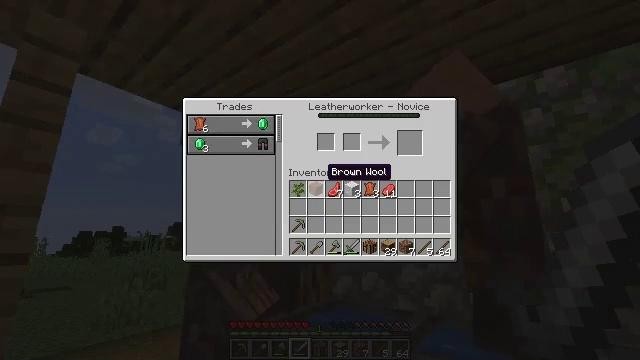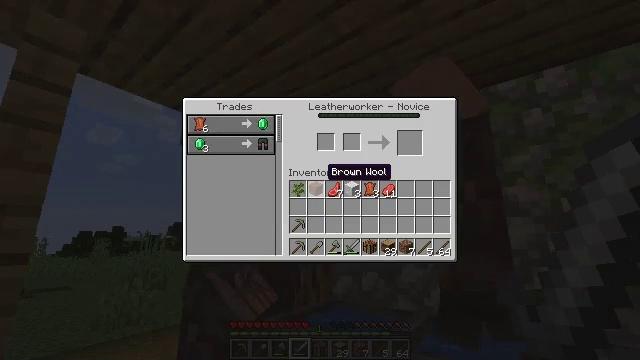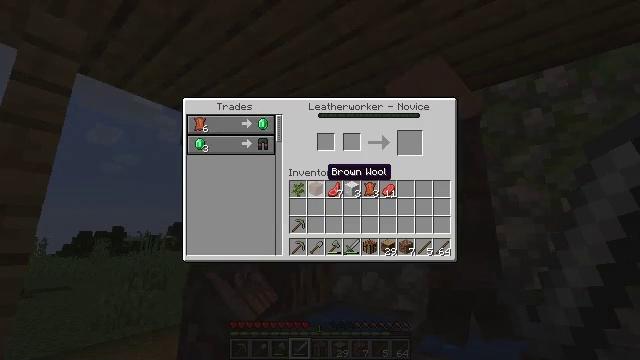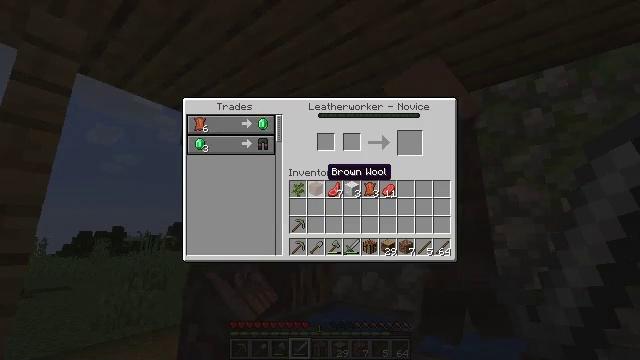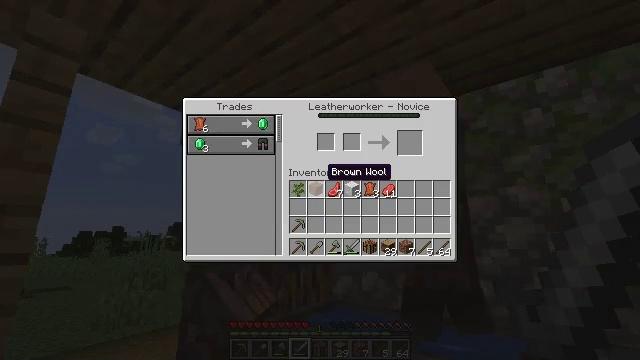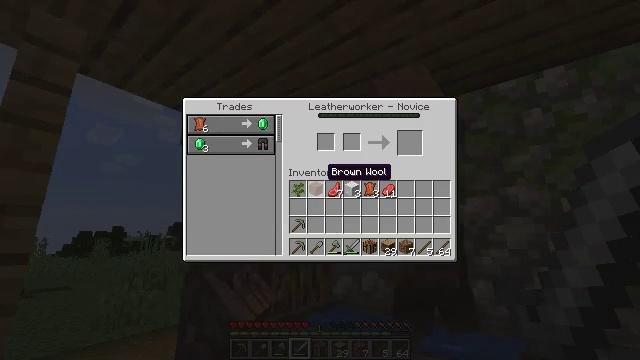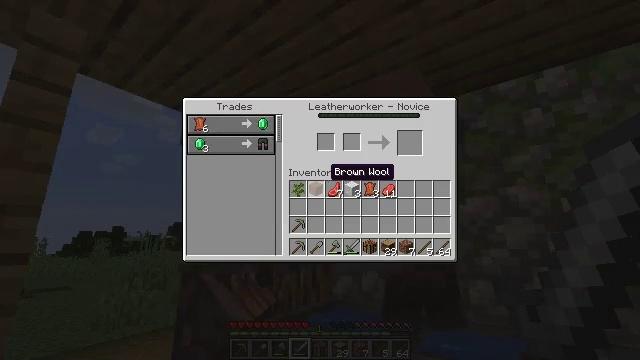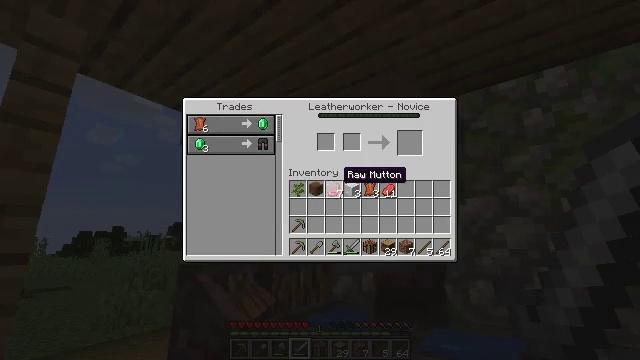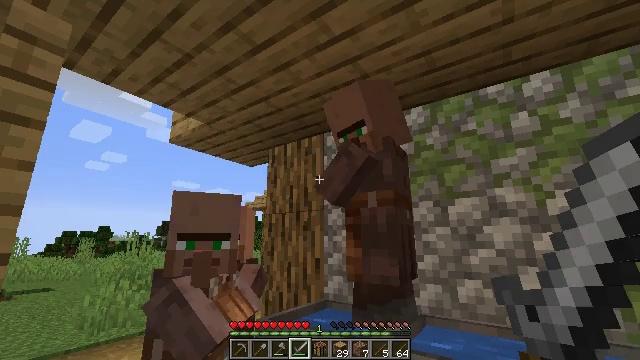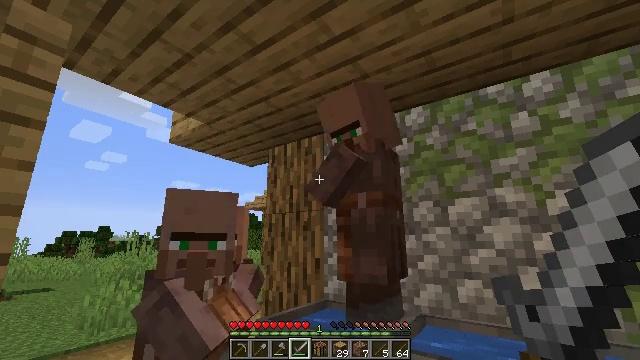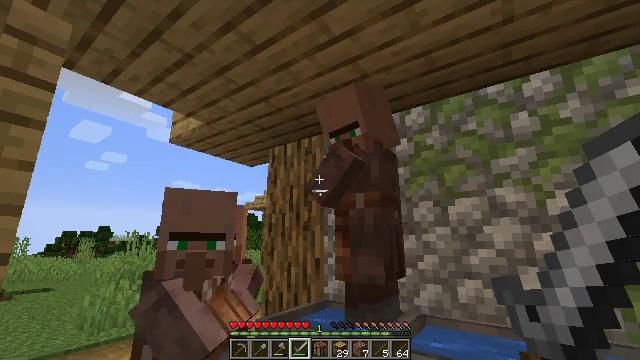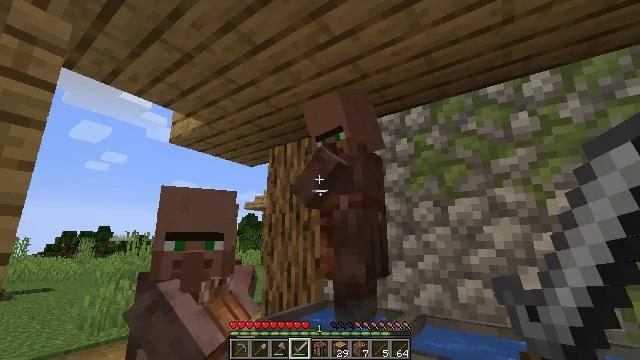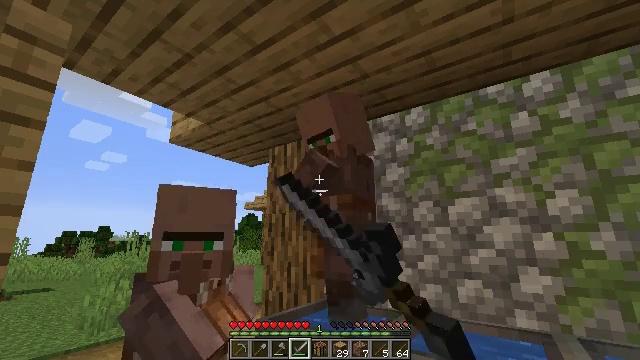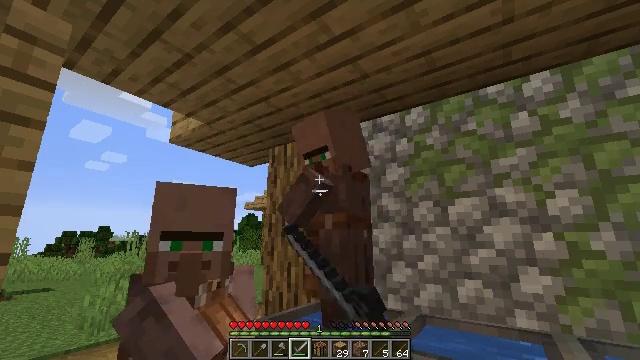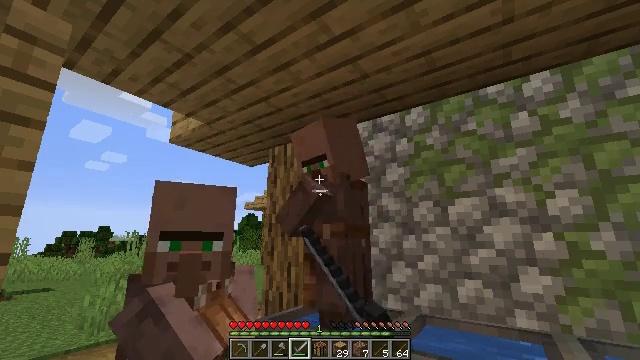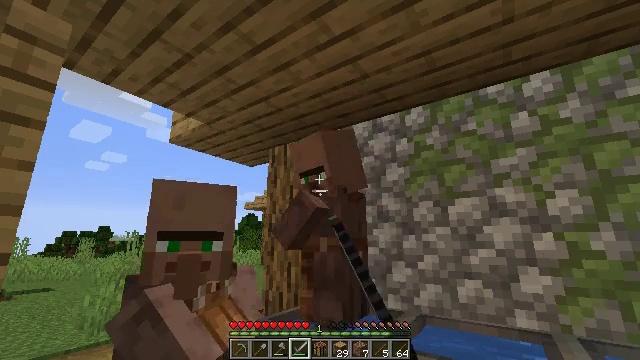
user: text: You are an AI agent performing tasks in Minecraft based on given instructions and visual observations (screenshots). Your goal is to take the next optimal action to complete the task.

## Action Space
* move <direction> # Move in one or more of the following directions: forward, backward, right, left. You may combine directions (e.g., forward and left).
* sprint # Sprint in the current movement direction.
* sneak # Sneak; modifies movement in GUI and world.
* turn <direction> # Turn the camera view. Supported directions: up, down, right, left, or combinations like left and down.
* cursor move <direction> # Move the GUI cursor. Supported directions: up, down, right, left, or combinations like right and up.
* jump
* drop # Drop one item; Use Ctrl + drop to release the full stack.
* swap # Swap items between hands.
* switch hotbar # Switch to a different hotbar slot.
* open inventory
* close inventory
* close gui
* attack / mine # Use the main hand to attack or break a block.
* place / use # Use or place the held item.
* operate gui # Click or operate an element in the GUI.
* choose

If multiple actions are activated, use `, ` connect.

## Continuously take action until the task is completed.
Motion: motion action
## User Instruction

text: Mine the cauldron block.
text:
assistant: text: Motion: no_op
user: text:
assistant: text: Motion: no_op
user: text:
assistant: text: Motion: no_op
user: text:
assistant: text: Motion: no_op
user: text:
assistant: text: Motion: no_op
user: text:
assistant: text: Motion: no_op
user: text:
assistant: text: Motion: cursor move right
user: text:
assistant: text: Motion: cursor move right
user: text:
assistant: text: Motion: close gui
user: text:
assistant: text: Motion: no_op
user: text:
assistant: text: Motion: use / place
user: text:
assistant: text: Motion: use / place
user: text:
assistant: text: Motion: use / place
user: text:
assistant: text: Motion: no_op
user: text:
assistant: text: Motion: no_op
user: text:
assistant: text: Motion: open gui
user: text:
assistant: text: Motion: no_op
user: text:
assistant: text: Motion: no_op
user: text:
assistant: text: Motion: no_op
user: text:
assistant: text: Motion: no_op
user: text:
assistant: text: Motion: no_op
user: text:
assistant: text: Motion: no_op
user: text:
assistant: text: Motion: no_op
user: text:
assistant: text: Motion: no_op
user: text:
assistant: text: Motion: turn left and down, close gui
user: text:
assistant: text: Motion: turn left and down
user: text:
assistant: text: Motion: turn left and down
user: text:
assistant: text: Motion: turn left and down
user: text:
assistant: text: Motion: turn left and down
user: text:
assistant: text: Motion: turn left and down, use / place